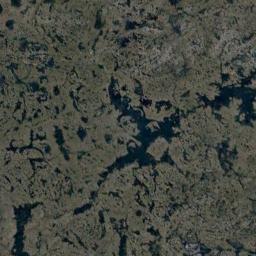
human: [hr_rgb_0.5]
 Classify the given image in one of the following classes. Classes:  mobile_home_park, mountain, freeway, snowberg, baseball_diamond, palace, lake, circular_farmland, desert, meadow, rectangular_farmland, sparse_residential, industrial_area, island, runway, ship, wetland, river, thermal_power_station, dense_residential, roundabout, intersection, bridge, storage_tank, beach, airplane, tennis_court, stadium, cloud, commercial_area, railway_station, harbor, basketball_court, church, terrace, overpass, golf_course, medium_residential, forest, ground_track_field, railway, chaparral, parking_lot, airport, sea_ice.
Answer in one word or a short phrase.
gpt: wetland